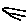
Label: bird